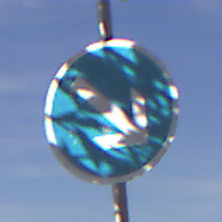
Verkehrszeichen: VorgeschriebeneVorbeifahrtRechts
Umgebung: Outdoor, RoadRail
Tageszeit: MorningAfternoon
Wetter: PartlyCloudy
Licht: Natural
Jahreszeit: NotSpecified
Kontrast: HighContrast